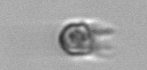
Label: Balanion